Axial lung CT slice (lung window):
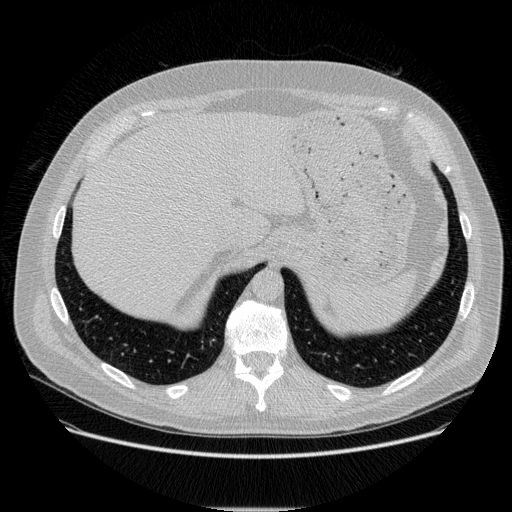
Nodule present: no